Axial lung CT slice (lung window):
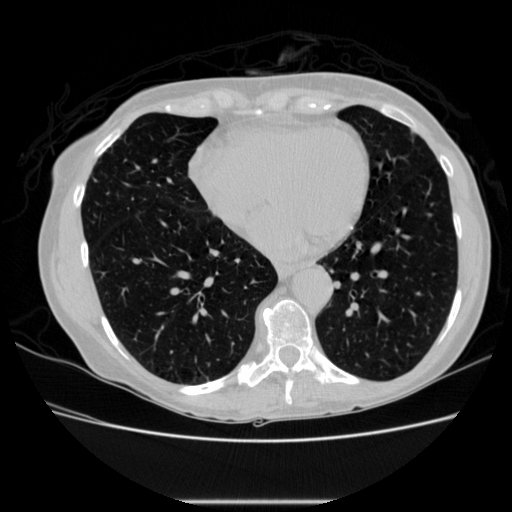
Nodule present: no